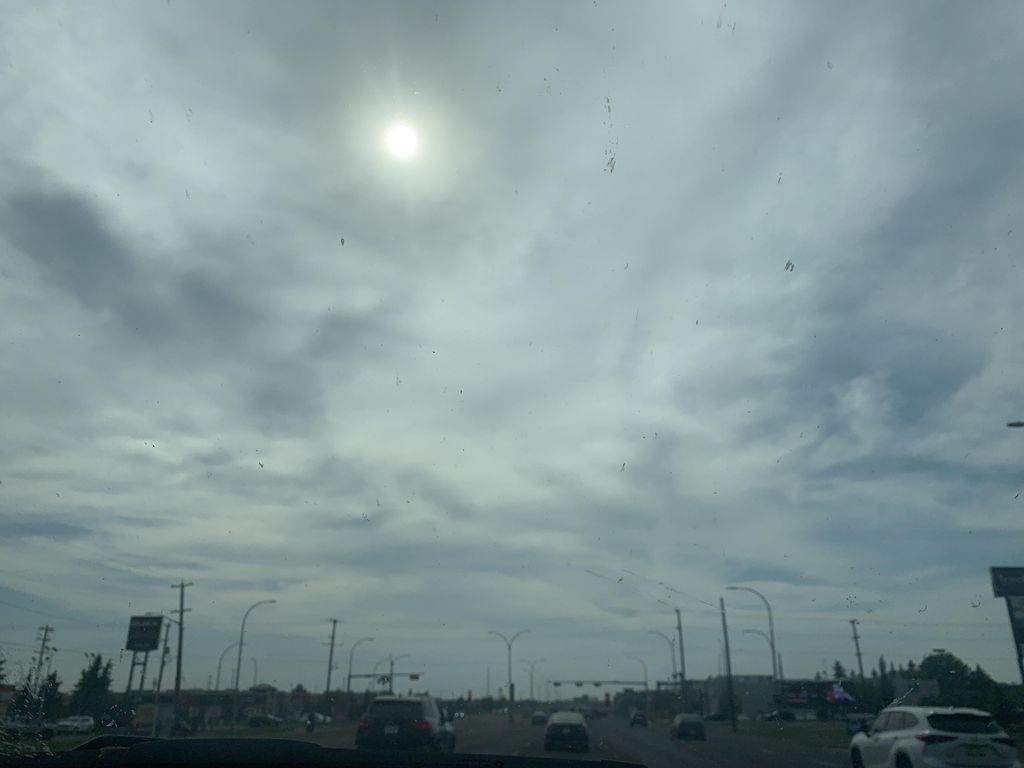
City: edmonton